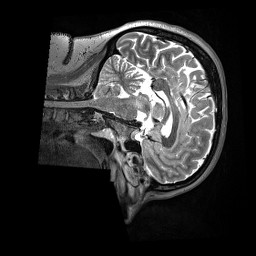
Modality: T2w
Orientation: sagittal
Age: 29
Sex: female
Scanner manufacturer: siemens
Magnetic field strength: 3 T
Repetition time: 3.2 s
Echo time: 0.562 s